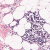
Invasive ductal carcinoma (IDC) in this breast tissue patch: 1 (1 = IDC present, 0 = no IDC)